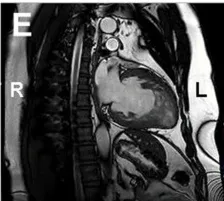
Echocardiography and cardiac magnetic resonance imaging (cMRI) in the proband's father (II-1) (upper and middle panel) and sister (III-1) (lower panel). (D-F) cMRI determined dense trabeculation and focal apical septal aneurysm that considered as hypertrophic LVNC in the proband's father.
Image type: radiology (mri)